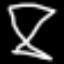
Label: hourglass